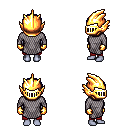
a pixel art fantasy rpg character, female body template, dark elf, purple skin, chain mail, red pants, blue plain hairstyle, gold helm, gold gloves, four views (front, back, left, right), 2x2 character sprite sheet, small pixel art, hard edges, no anti-aliasing